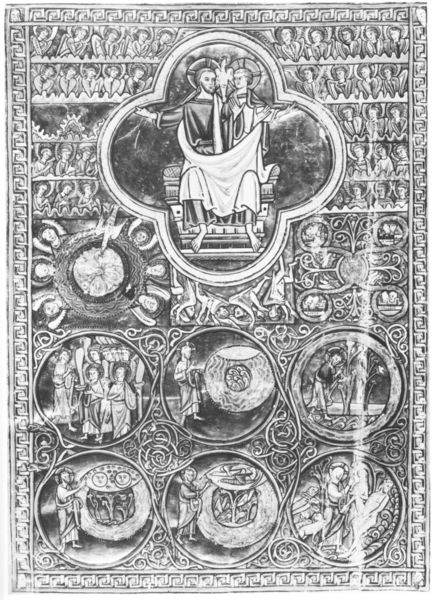
Titel: Lothian Bibel
Institution: New York, Pierpont Morgan Library
Schlagwörter: flügel, menschen, fenster, köpfe, männer, schwarz, weiss, zeichnung, tuch, muster, gesichter, rahmen, taube, sonne, sitzend, kind, vater, gotik, engel, ranken, wellen, rind, thron, ornamente, foto, mond, kreuz, druck, stich, schwarzweiß, kreise, intarsien, buchseite, heiligenschein, christus, jesus, heiliger, heilige, zeilen, szenen, kleeblatt, nachen, buchmalerei, heilger